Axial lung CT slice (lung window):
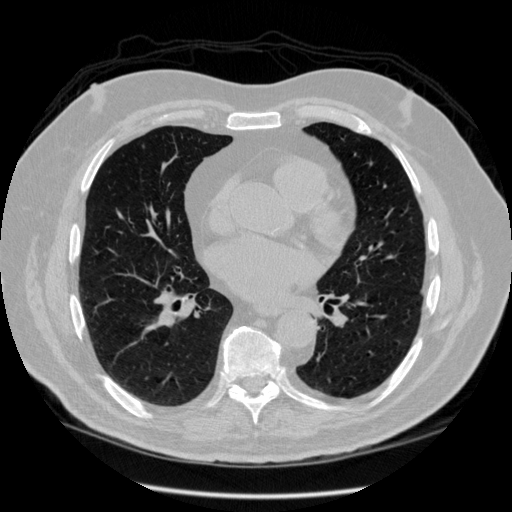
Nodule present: no